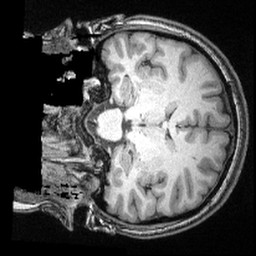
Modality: T1w
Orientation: coronal
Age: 27
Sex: female
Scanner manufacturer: siemens
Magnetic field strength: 3 T
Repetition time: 2.4 s
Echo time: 0.00374 s